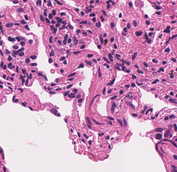
Tumor epithelial tissue: no
Tumor-associated stroma tissue: no
Normal tissue: yes